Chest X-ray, PA view. Patient: 26 years old, sex M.
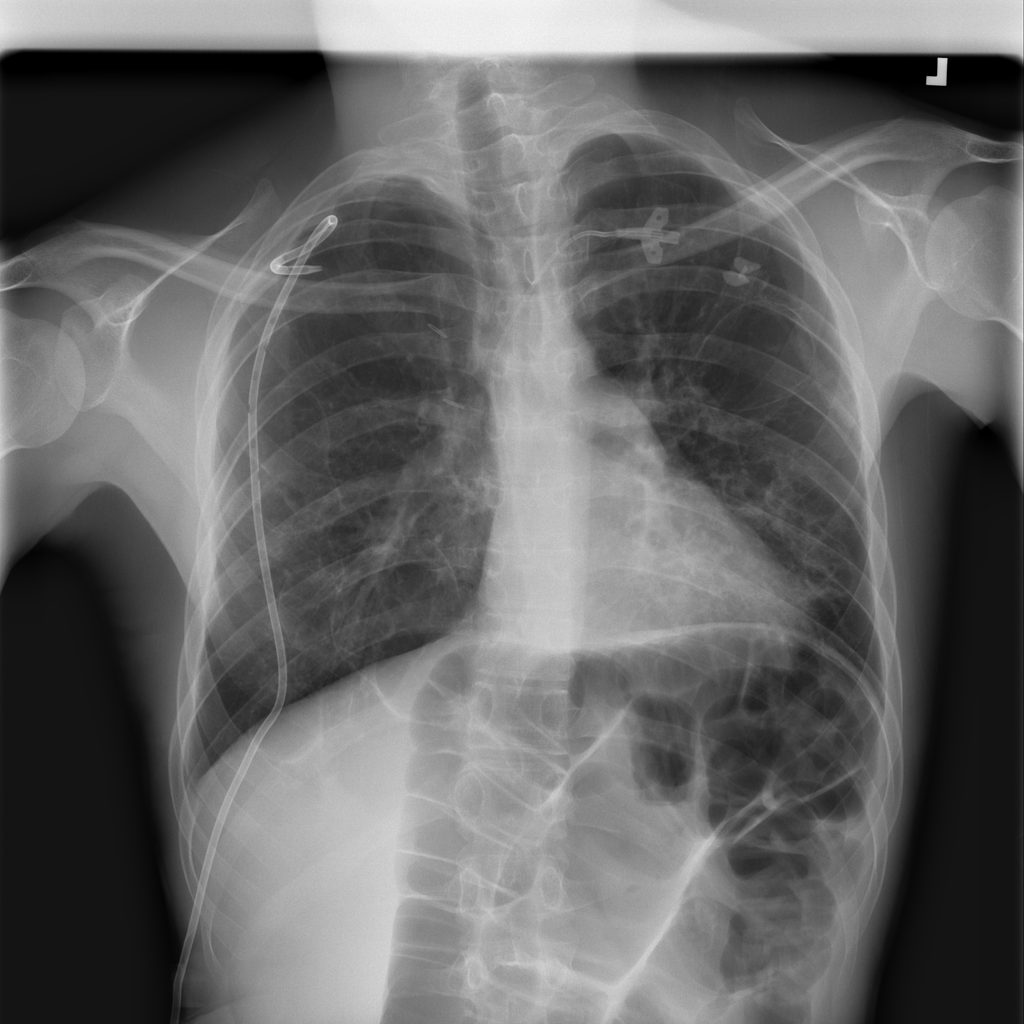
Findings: Pneumothorax